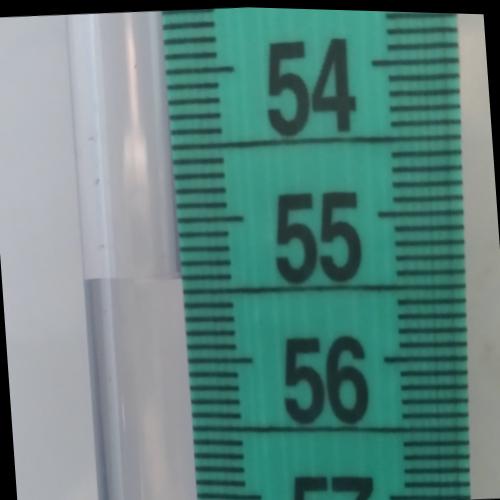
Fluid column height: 55.4 cm